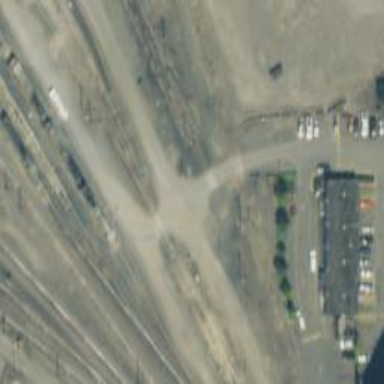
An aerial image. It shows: Level crossing along the railway.